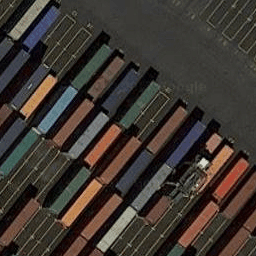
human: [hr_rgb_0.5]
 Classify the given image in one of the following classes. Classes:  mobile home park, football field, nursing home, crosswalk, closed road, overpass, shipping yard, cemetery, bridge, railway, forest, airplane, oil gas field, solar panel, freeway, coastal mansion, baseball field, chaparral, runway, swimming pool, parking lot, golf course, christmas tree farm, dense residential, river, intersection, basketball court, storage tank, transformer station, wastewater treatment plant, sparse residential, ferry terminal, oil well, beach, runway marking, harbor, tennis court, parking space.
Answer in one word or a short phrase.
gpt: shipping yard